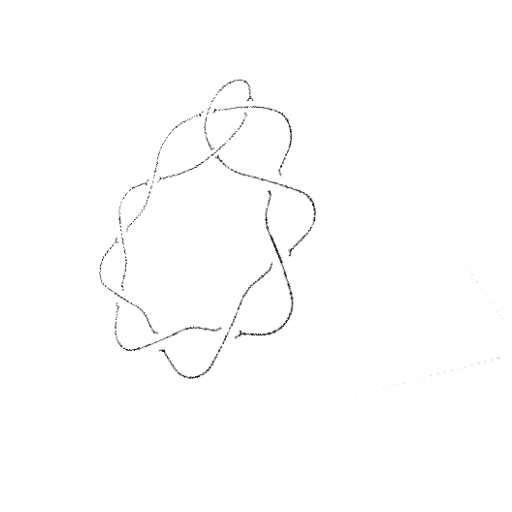
Crossing number: 10